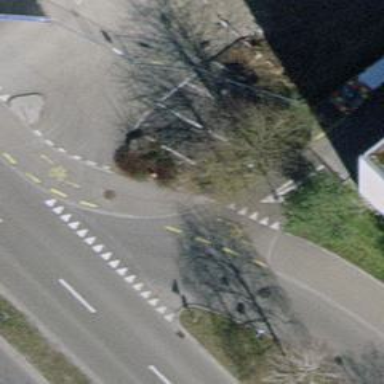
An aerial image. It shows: Unmarked road crossing.